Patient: sex M, age 42
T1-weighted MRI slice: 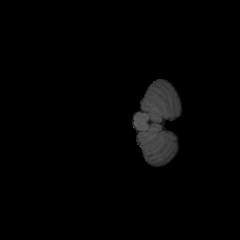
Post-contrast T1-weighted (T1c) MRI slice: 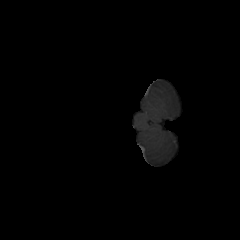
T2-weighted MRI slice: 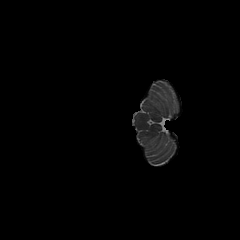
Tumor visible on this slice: no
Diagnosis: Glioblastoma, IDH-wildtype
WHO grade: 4